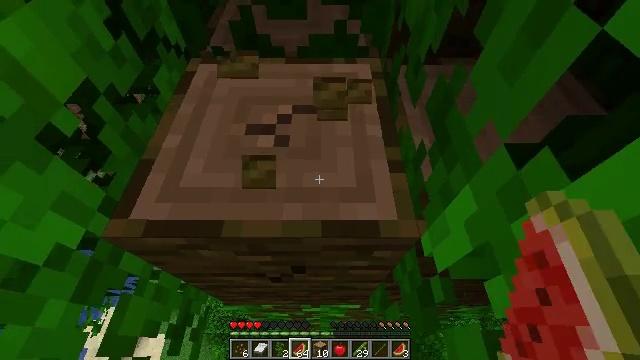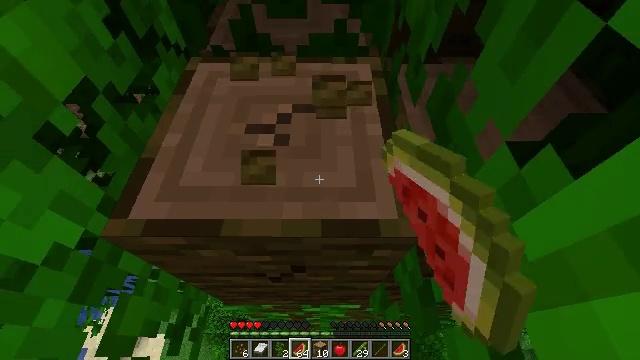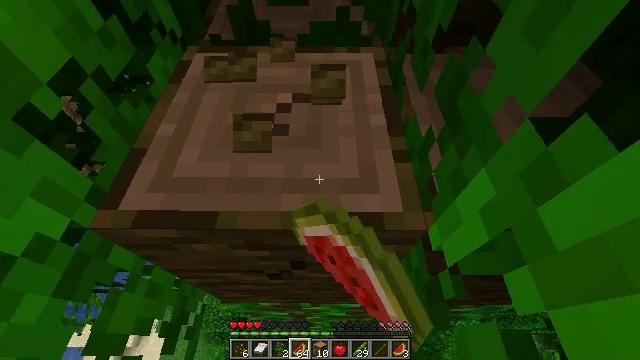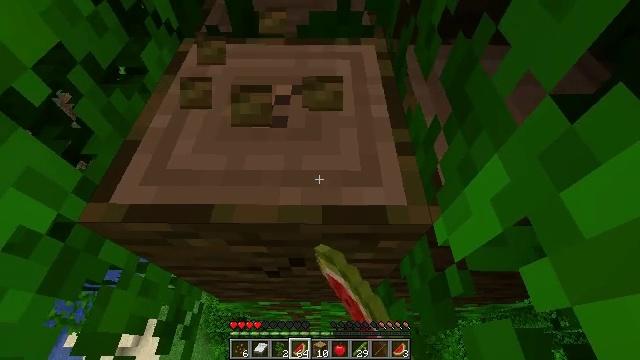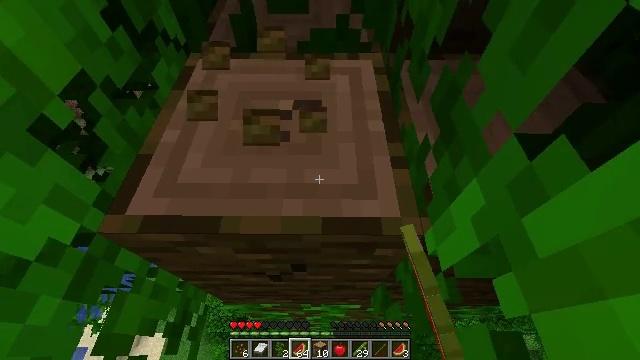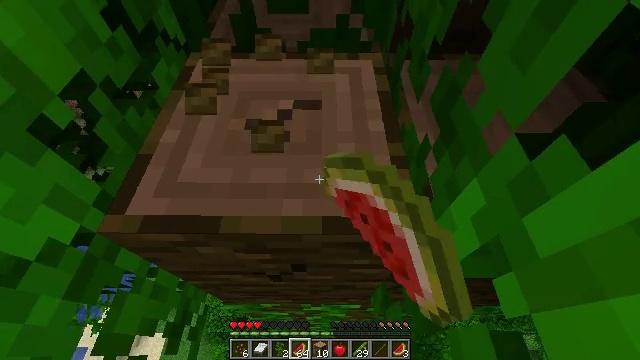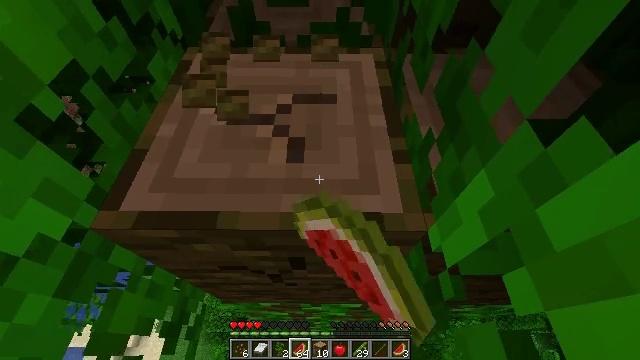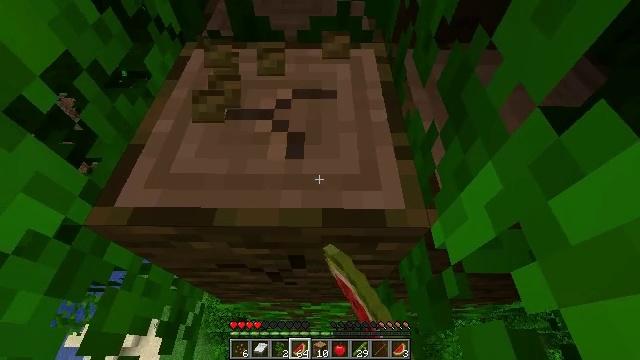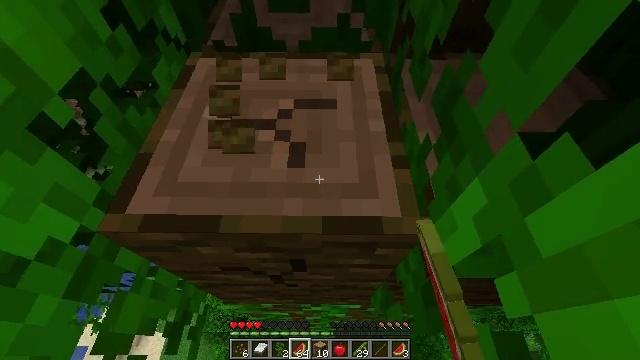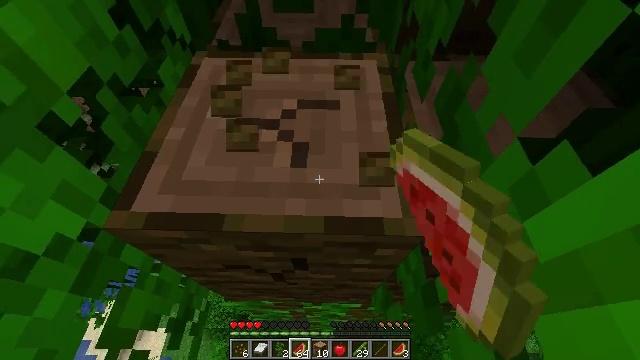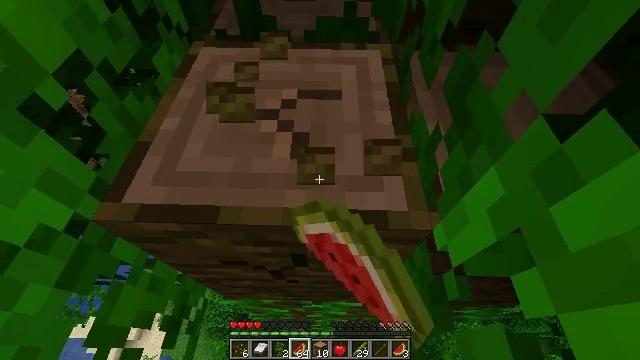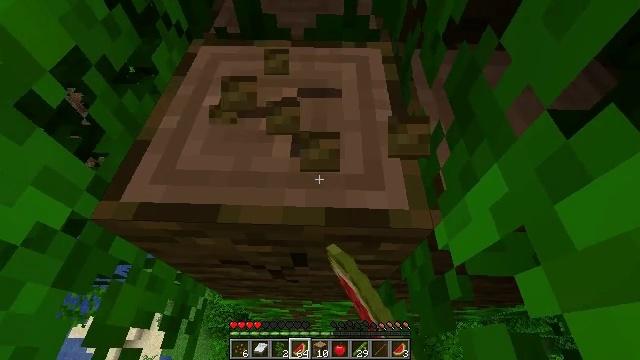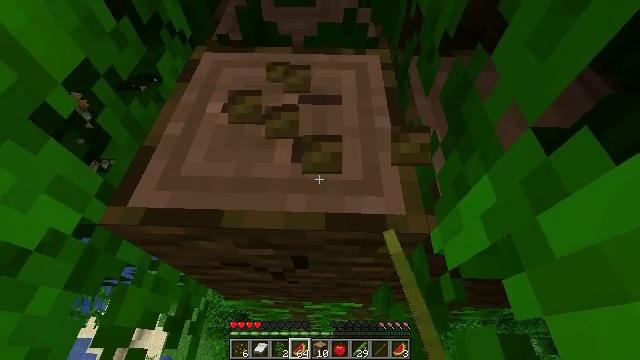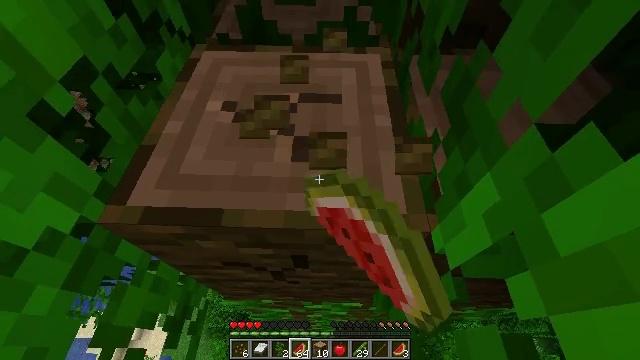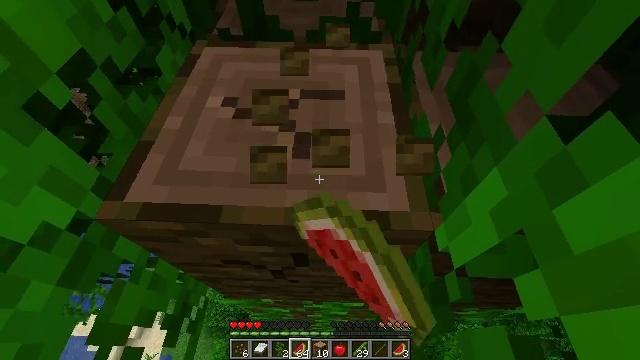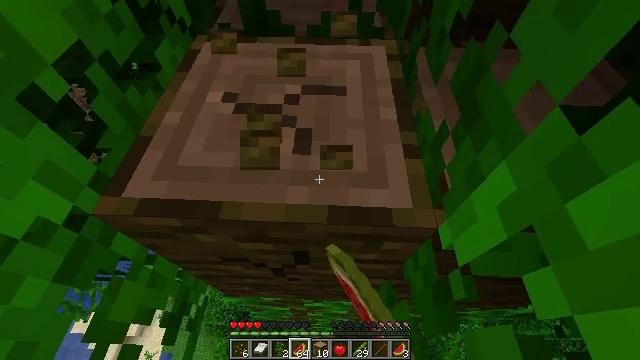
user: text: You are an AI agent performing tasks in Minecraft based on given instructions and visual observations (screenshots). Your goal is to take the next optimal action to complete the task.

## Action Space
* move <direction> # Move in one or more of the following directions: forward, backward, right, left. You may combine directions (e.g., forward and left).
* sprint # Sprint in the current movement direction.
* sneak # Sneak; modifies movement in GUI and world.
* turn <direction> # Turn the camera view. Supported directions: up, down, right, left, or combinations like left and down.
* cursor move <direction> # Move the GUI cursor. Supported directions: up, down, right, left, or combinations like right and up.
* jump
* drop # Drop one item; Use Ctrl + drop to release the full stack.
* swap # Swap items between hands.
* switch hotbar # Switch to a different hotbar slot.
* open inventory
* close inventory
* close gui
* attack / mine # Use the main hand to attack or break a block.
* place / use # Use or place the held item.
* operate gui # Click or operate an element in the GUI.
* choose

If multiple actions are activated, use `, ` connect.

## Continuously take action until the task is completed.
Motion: motion action
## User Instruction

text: Collect the jungle log for building.
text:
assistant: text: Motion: move forward, attack / mine, jump
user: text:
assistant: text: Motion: move forward, attack / mine, jump
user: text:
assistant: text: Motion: move forward, attack / mine, jump
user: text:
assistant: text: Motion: move forward, attack / mine, jump
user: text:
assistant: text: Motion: move forward, attack / mine, jump
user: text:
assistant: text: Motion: move forward, attack / mine, jump
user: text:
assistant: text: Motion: move forward, attack / mine, jump
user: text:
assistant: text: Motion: move forward, attack / mine, jump
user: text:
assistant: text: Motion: move forward, attack / mine, jump
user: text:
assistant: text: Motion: move forward, attack / mine, jump
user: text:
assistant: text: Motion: move forward, attack / mine, jump
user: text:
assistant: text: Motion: move forward, attack / mine, jump
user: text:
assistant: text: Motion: move forward, attack / mine, jump
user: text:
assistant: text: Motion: move forward, attack / mine, jump
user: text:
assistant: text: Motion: move forward, attack / mine, jump
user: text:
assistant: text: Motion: move forward, attack / mine, jump
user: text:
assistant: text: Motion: move forward, attack / mine, jump
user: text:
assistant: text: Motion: move forward, attack / mine, jump
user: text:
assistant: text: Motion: move forward, attack / mine, jump
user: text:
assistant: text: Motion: move forward, attack / mine, jump
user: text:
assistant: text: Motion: move forward, attack / mine, jump
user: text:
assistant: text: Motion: move forward, attack / mine, jump
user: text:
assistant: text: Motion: move forward, attack / mine, jump
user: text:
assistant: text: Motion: move forward, attack / mine, jump
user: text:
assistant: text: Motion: move forward, attack / mine, jump
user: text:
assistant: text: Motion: move forward, attack / mine, jump
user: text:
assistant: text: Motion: move forward, attack / mine, jump
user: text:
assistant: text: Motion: move forward, attack / mine, jump
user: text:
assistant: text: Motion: move forward, attack / mine, jump
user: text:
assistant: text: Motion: move forward, attack / mine, jump